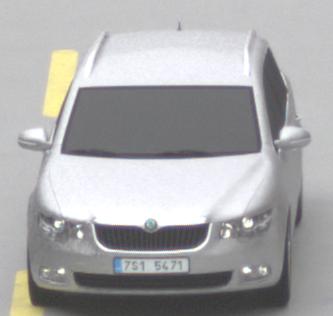
Make: Skoda
Model: Superb Combi 1.4 TSI
Detailed model: Superb (II) Combi
Model produced from: 2010/01
Model produced until: 2011/10
Doors: 5
Color: white
Road condition: dry road
Daytime: morning or afternoon
Contrast: low contrast